Question: I have the following Model:
'''
[Required (ErrorMessage="Server Name Required")]
[StringLength(15, ErrorMessage = "Server Name Cannot Exceed 15 Characters")]
public string servername { get; set; }
[Required(ErrorMessage = "Server OS Type Required")]
public string os { get; set; }
public string[] applications;
'''
And I have used the following code to bind a textbox to the servername which works fine:
'''
@Html.TextBoxFor(m => Model.servername, new {@class="fixed", @id="serverName"})
'''
I am using a dropdown list for the OS, and a listbox for applications, both of which do not populate the model correctly on submit.
'''
@Html.DropDownListFor(m => m.os , new SelectList( ((List<SelectListItem>)ViewData["osTypes"]),"Value","Text"), new { @class = "fixed" })
@Html.ListBoxFor(m => m.applications, new MultiSelectList((List<SelectListItem>)ViewData["appList"]), new {style="display:none;"})
'''
Any thoughts on what I am doing wrong here?
Update:
I don't think I gave enough information here
In the controller ViewData["osTypes"] is set to a List with a few default values pulled from a WebAPI:
'''
List<string> osTypes = FastFWD_SITE.Helpers.GetJsonObj._download_serialized_json_data<List<string>>(getOsTypeUrl);
List<SelectListItem> osTypeList = new List<SelectListItem>();
foreach (string osType in osTypes)
{
osTypeList.Add(new SelectListItem { Text = osType });
}
ViewData["osTypes"] = osTypeList;
'''
The ViewData["appList"] is sent to an empty list as follows:
'''
ViewData["appList"] = new List<SelectListItem>();
'''
For the list of applications, the user fills in a textbox and hits a button to add data to the application listbox:

Jquery to add item to listbox:
'''
$("#addItem").click(function () {
var txt = $("#appName");
var svc = $(txt).val(); //Its Let you know the textbox's value
var lst = $("#serverSpecification_applications");
var ul = $("#itemList");
var options = $("#serverSpecification_applications option");
var iList = $("#itemList li");
var alreadyExist = false;
$(options).each(function () {
if ($(this).val() == svc) {
alreadyExist = true;
txt.val("");
return alreadyExist;
}
});
if (!alreadyExist) {
$(lst).append('<option value="' + svc + '" selected=true>' + svc + '</option>');
$(ul).append('<li id="' + svc + '"><label>' + svc + '<input type="checkbox" id="' + svc + '" onclick="removeItem(this.id)"/></label>')
txt.val("");
return false;
}
});
'''
I have a feeling i am doing something horribly wrong here, anything is helpful.
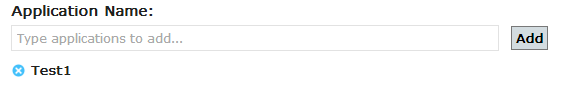
Answer: First of all, in order for model binder to work all your properties need to have getters and setters.
So change:
'''
public string[] applications;
'''
To:
'''
public string[] applications { get; set; }
'''
And in order for ListBox to show the data correctly use
'''
@Html.ListBoxFor(m => m.applications,
new MultiSelectList((List<SelectListItem>)ViewData["appList"], "Value", "Text"),
new {style="display:block;"})
'''